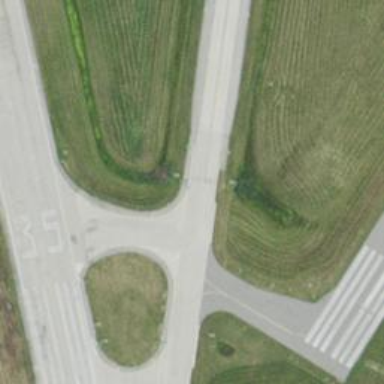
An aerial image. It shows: Image of taxiway at airport.